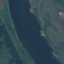
Land use / land cover: River